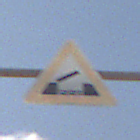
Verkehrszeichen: BeweglicheBruecke
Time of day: Midday
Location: Outdoor (Nature)
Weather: PartlyCloudy
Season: NotSpecified
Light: Natural